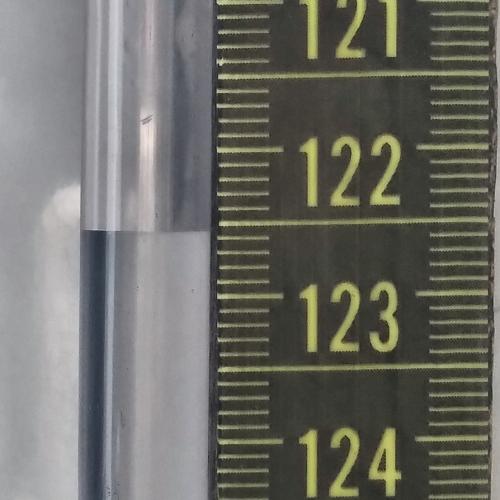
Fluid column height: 122.6 cm